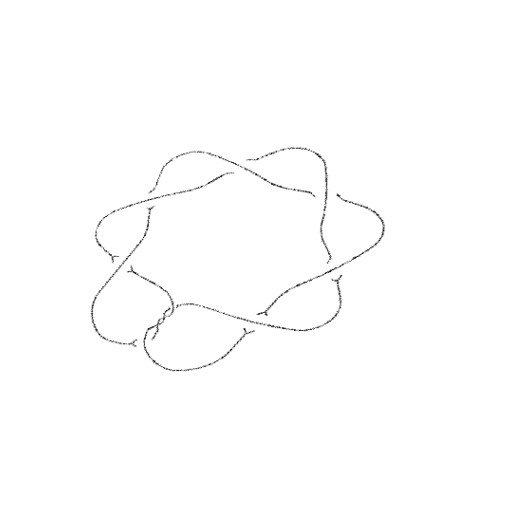
Crossing number: 10